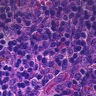
Metastatic tissue present: no